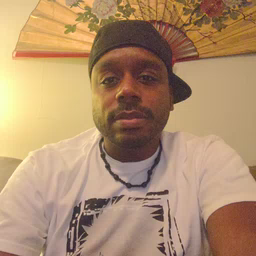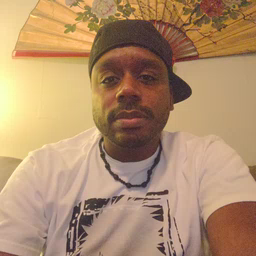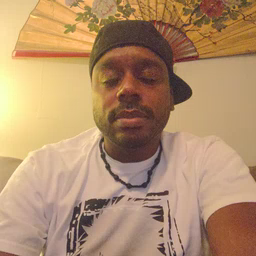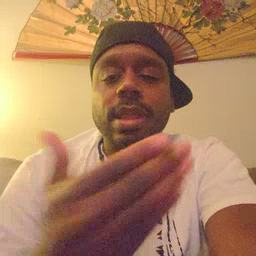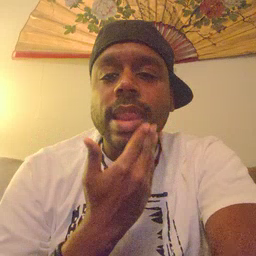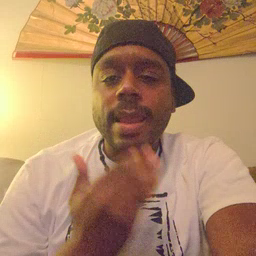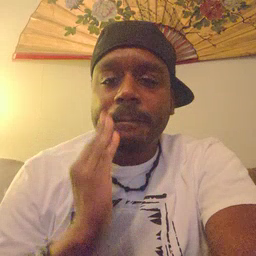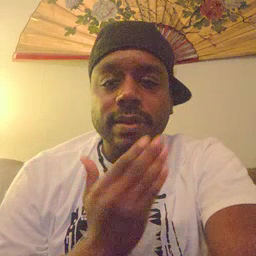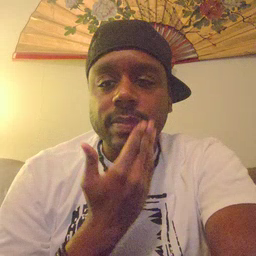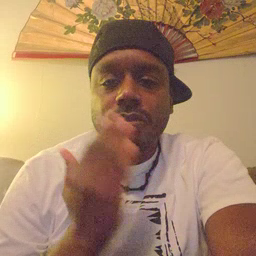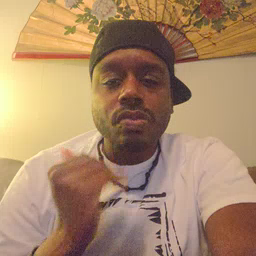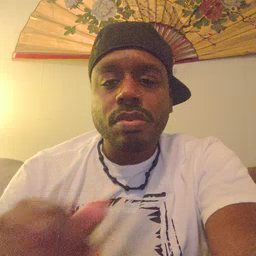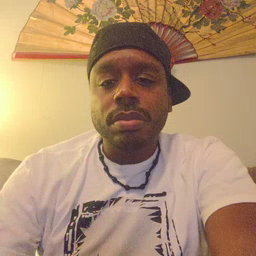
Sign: napkin